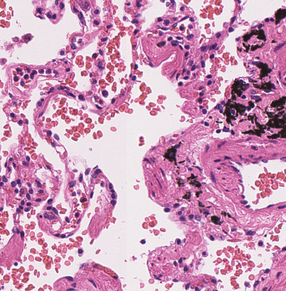
Tumor epithelial tissue: no
Tumor-associated stroma tissue: no
Normal tissue: yes